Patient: sex F, age 41
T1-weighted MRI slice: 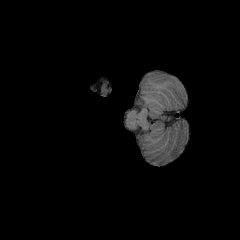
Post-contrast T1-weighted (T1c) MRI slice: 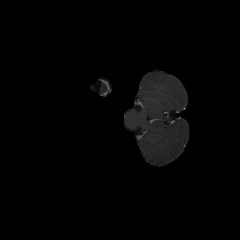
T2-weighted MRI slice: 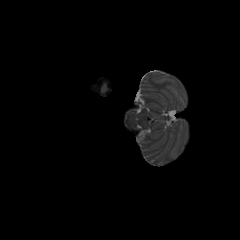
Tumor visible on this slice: no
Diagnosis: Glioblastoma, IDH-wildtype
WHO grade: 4